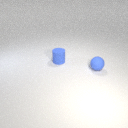
small blue rubber sphere in front of small blue rubber cylinder